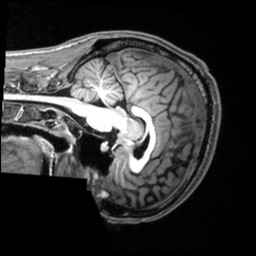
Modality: T1w
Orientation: sagittal
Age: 23
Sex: male
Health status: healthy
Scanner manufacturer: siemens
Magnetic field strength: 3 T
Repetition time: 2.53 s
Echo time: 0.00339 s